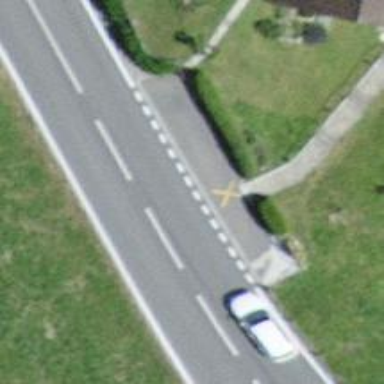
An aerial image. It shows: Tertiary road with asphalt surface and lane markings.